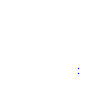
Particle: proton